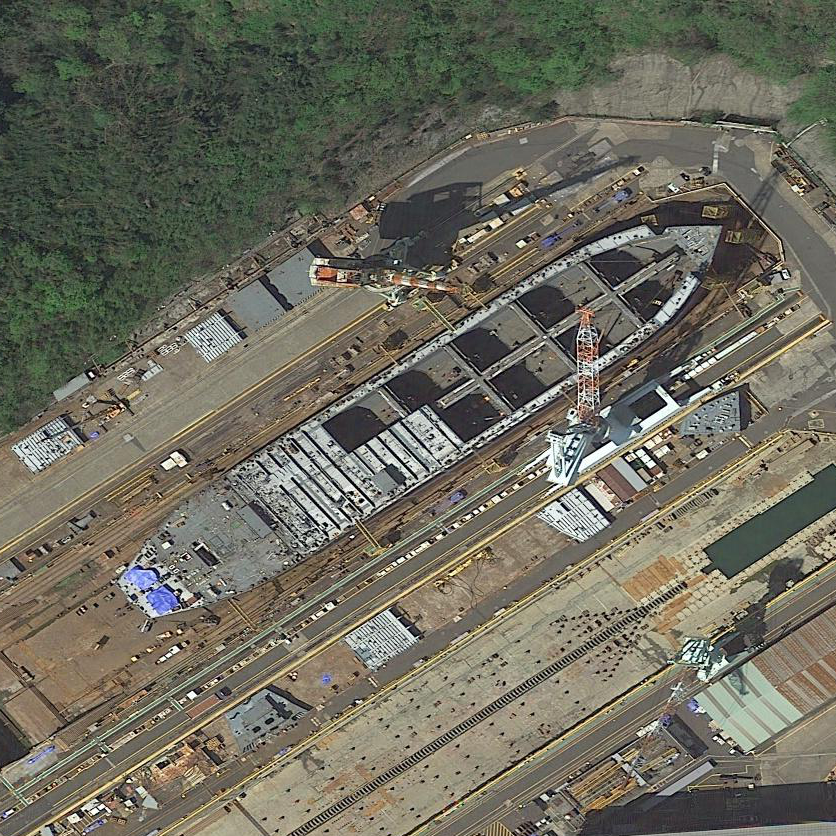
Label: civil